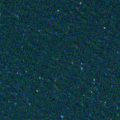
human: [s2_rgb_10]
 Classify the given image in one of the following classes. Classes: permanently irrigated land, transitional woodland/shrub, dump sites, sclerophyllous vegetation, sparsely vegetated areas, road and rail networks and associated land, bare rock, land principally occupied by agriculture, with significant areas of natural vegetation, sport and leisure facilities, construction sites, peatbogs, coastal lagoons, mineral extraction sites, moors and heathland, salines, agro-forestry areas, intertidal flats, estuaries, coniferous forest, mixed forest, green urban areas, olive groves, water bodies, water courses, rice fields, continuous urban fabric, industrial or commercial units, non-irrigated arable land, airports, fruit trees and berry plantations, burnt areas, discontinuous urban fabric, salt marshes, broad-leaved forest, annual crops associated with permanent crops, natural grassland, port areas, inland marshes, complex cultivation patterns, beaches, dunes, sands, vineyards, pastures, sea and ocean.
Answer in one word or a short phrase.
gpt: sea and ocean